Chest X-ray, AP view. Patient: 52 years old, sex M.
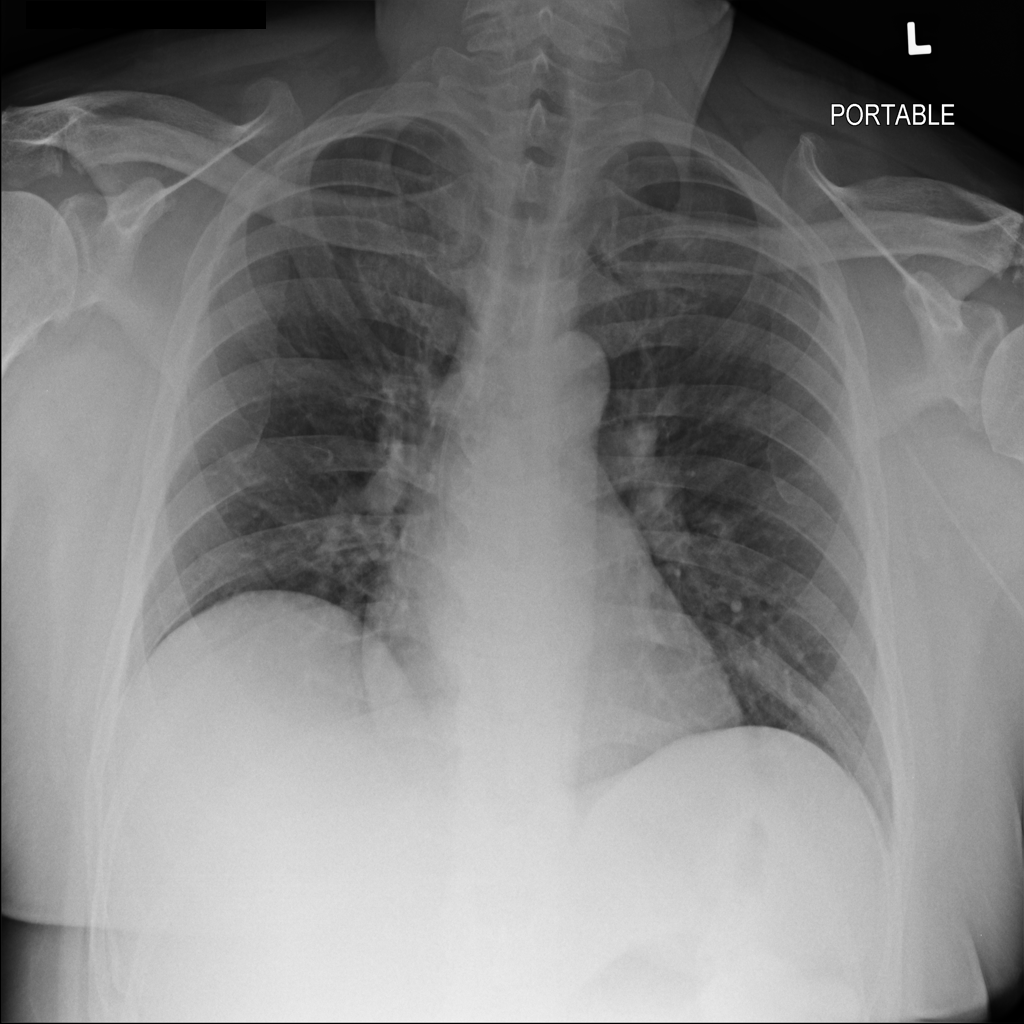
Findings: No Finding